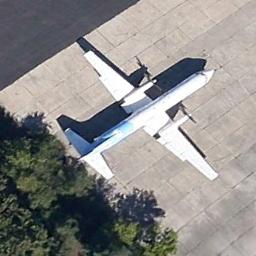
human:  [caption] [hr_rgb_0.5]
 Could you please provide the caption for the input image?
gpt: There is an airplane parked on the runway beside the trees .

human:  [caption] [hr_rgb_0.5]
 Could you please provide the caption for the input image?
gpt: A plane with the blue mark parked on the open area and some trees behind it .

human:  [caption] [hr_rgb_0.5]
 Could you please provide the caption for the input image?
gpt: An airplane was parked in the open space beside a tree .

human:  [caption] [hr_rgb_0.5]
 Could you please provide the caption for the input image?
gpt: A white plane parked in the open space in front of the woods .

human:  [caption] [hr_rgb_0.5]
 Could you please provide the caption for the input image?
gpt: A plane is on the ground next to the trees .